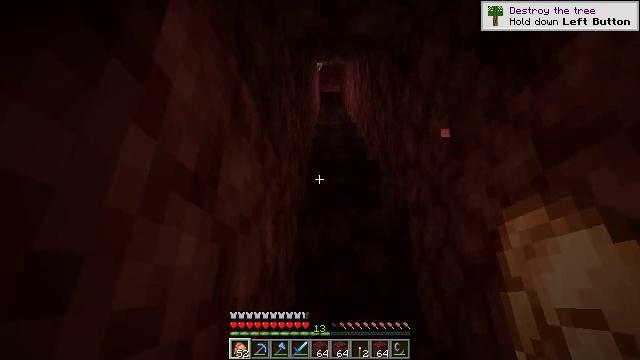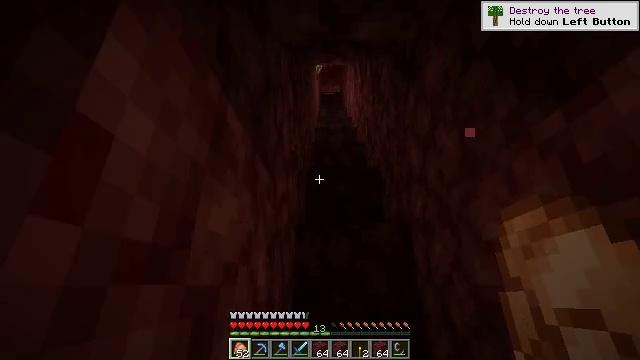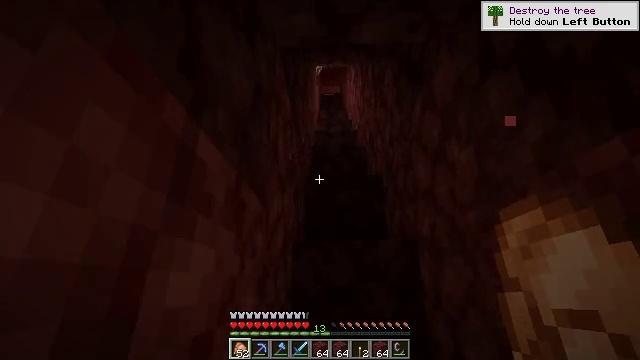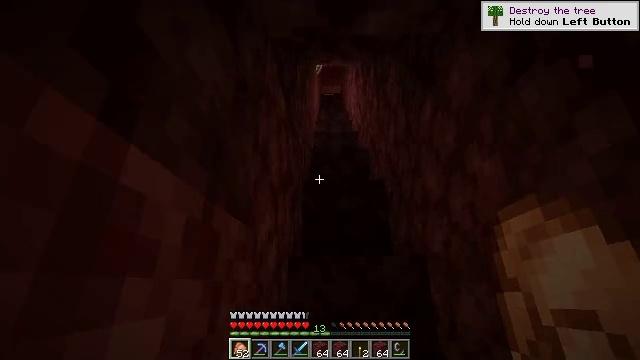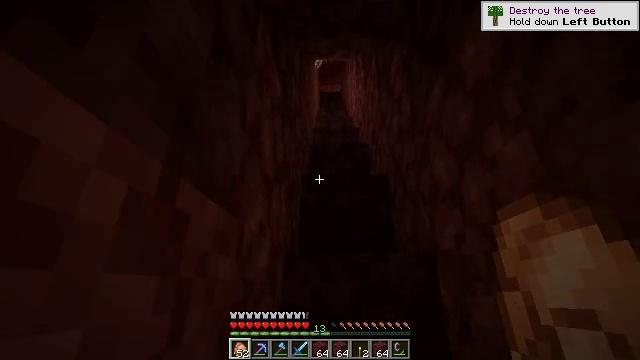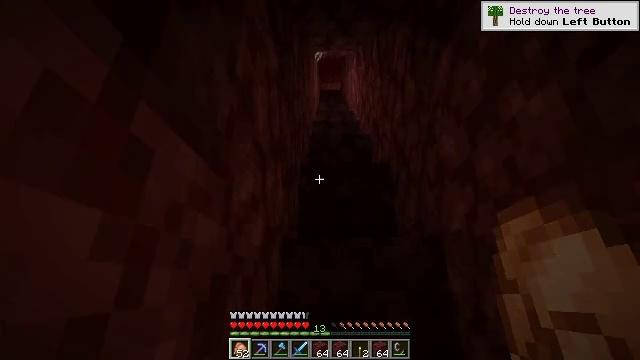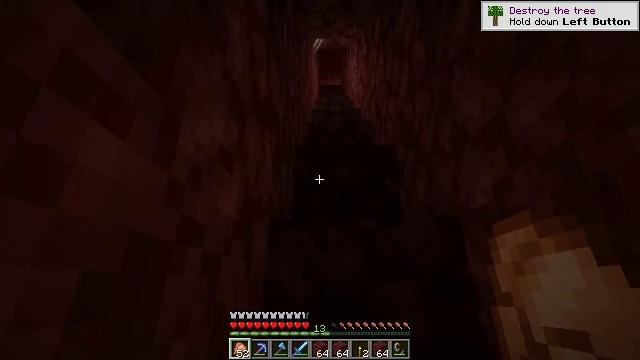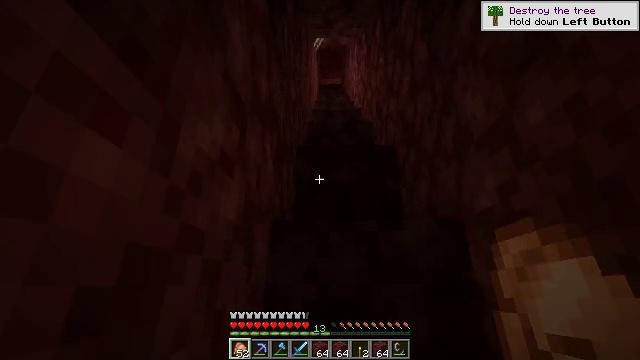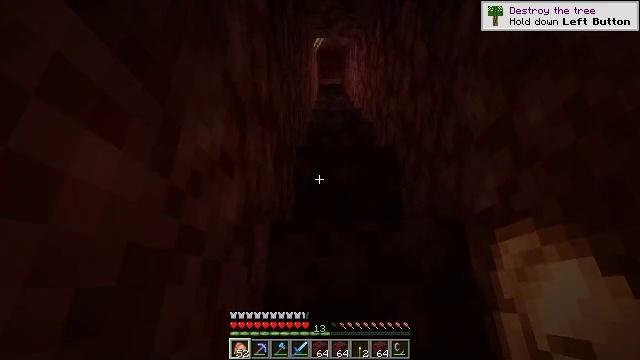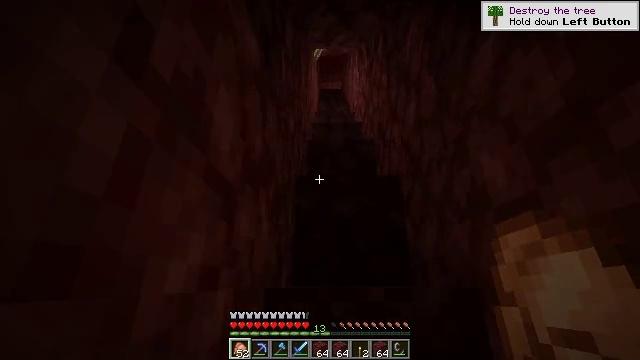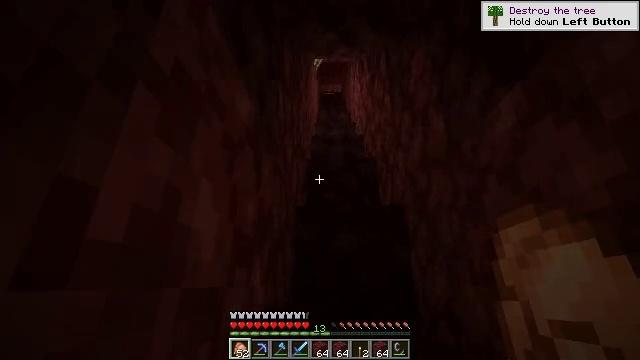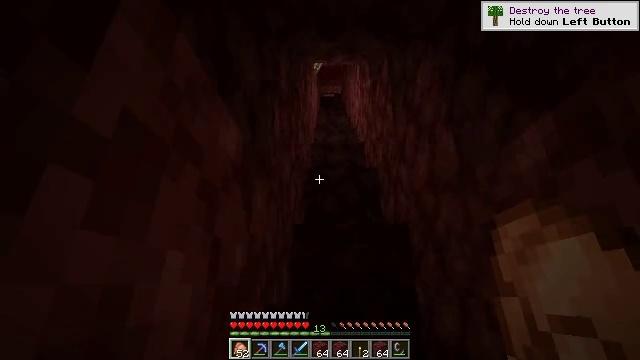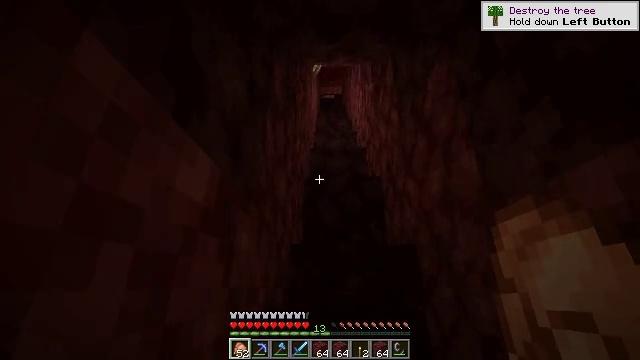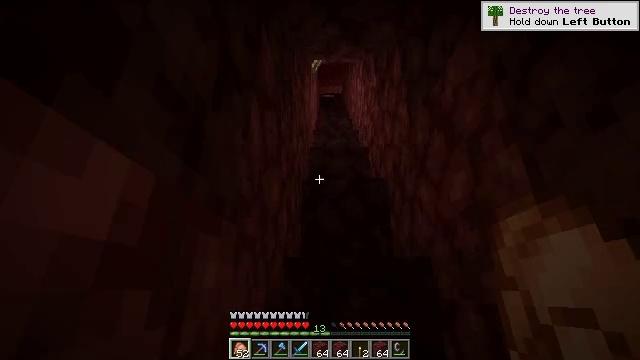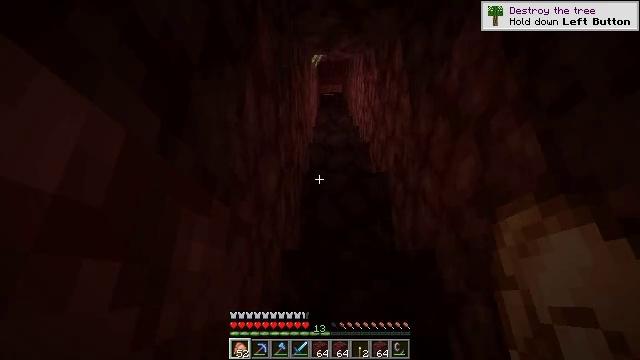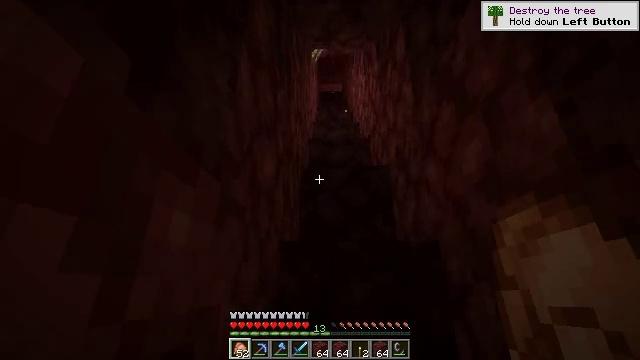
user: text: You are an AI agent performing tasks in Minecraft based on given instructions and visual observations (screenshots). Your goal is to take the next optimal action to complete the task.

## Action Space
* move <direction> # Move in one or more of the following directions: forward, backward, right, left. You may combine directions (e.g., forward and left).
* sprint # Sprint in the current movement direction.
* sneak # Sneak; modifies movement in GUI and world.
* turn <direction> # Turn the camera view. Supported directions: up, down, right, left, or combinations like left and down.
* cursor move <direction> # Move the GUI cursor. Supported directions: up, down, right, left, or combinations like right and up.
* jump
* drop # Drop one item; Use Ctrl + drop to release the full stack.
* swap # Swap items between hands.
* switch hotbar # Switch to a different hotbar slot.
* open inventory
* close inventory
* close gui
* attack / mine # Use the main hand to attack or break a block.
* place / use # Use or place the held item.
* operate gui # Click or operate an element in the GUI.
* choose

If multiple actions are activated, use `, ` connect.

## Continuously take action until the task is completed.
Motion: motion action
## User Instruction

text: Heat ancient debris in the furnace to get netherite scrap.
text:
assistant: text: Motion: move forward, jump
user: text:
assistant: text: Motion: move forward, jump
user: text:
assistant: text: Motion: move forward, jump
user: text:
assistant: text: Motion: move forward, jump
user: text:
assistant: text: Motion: move forward, jump
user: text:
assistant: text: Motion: move forward, sprint, jump
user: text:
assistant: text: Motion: move forward, sprint, jump
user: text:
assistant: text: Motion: move forward, sprint, jump
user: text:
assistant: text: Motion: move forward, sprint, jump
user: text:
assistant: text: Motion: move forward, jump
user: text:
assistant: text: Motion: move forward, jump
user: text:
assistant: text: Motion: move forward, jump
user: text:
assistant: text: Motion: move forward, jump
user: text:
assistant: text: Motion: move forward, jump
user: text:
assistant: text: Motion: move forward, sprint, jump
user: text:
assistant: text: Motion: move forward, sprint, jump
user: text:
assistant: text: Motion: move forward, sprint, jump
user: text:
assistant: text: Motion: move forward, sprint, jump
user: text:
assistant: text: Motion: move forward, jump
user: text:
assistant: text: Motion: move forward, jump
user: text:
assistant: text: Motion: move forward, jump
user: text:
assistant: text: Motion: move forward, jump
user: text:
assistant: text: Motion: move forward, jump
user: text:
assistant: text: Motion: move forward, turn right, jump
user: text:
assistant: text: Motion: move forward, sprint, turn right, jump
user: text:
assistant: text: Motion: move forward, sprint, jump
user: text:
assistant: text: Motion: move forward, sprint, jump
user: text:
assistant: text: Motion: move forward, sprint, jump
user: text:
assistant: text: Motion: move forward, sprint, jump
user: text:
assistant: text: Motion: move forward, jump